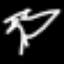
Label: palm tree